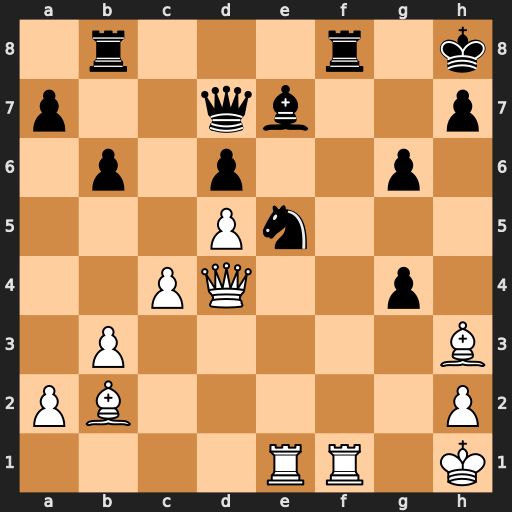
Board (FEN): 1r3r1k/p2qb2p/1p1p2p1/3Pn3/2PQ2p1/1P5B/PB5P/4RR1K
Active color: w
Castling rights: -
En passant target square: -
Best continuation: Rxe5 Rxf1+ Bxf1 dxe5 Qxe5+